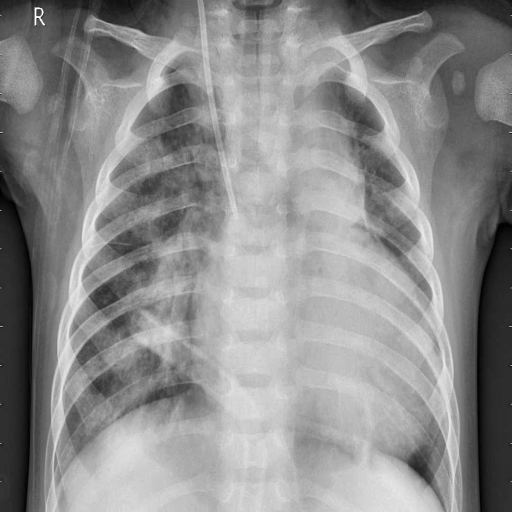
Finding: PNEUMONIA